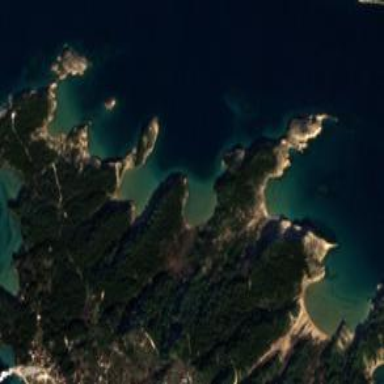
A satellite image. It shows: Beautiful bay with natural surroundings.